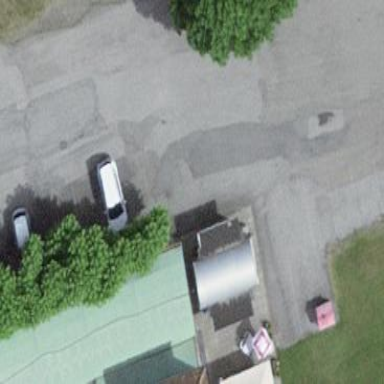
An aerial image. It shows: Parking area.